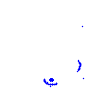
Particle: kaon